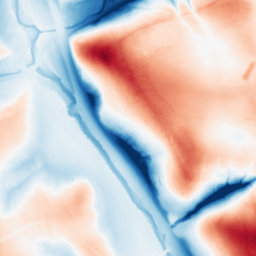
Category: trend_removal
Decomposition family: local_polynomial
Decomposition parameters: window_size: 101
degree: 2
Upsampling method: sinc_hamming
Upsampling parameters: scale: 2
kernel_size: 8
Upsampling scale: 2